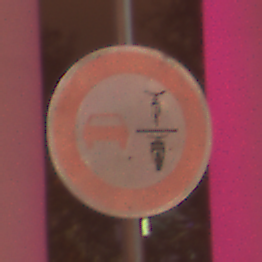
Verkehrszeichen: VerbotUeberholenEinspurigeFahrzeuge
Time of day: Night
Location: Outdoor (Urban)
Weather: Overcast
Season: Winter
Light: Artificial